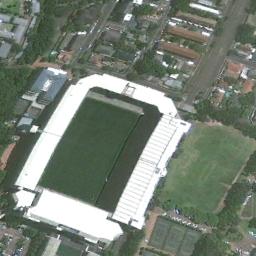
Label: stadium